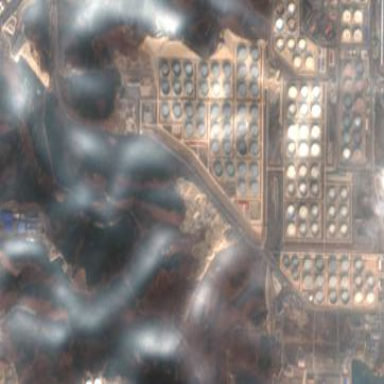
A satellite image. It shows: Industrial area dedicated to oil storage.